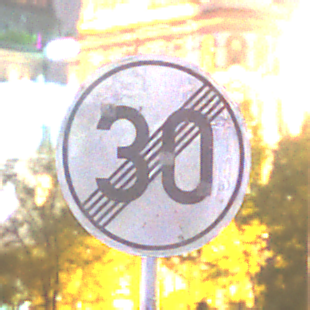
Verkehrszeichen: EndeGeschwindigkeit30
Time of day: Night
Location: Outdoor (Urban)
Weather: PartlyCloudy
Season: NotSpecified
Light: Natural